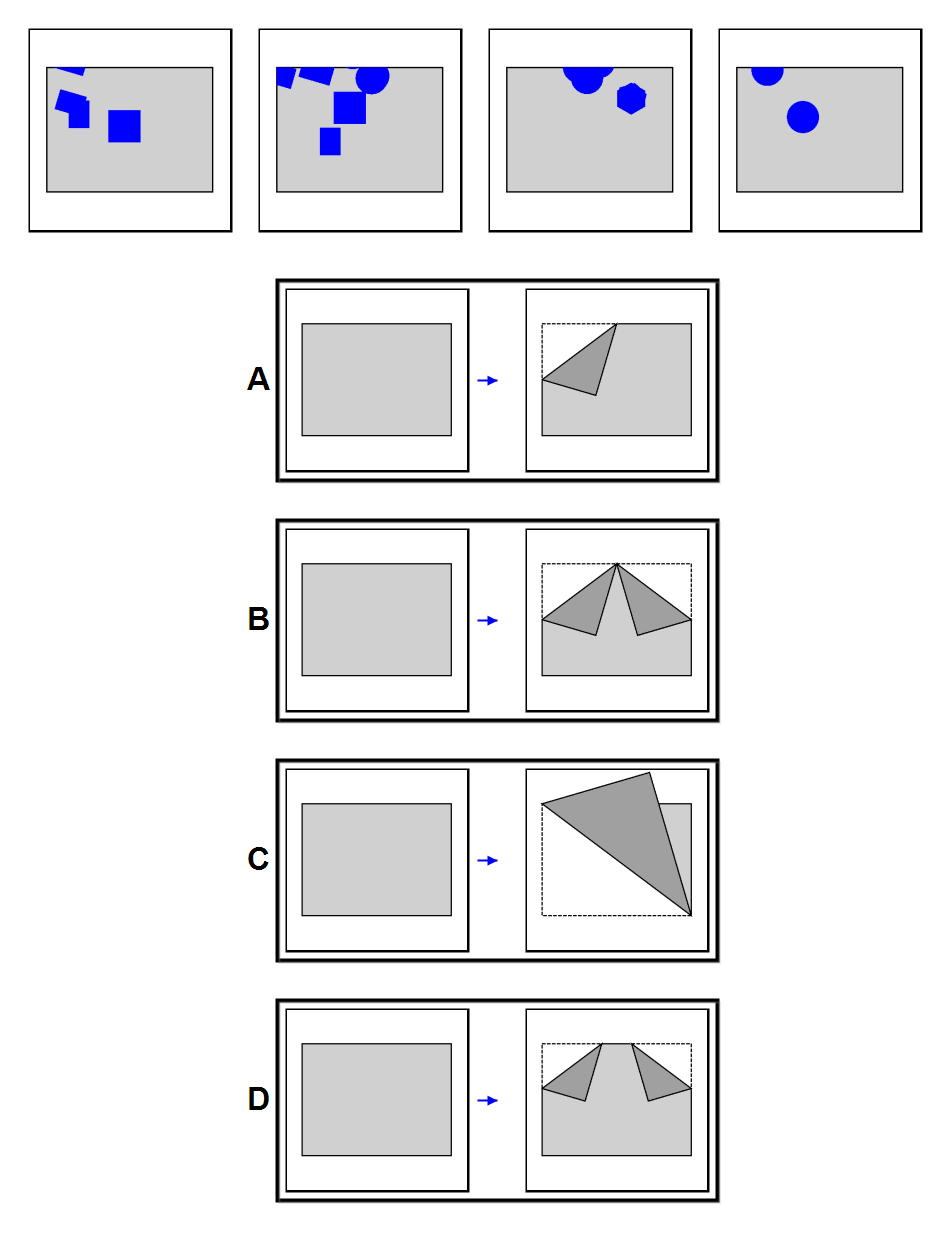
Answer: B